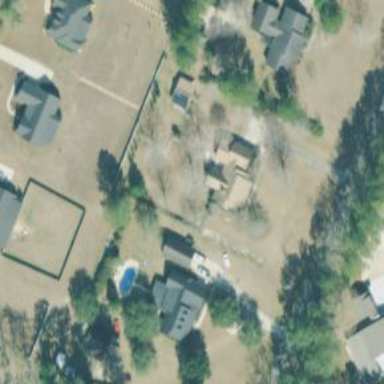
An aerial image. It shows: Driveway.